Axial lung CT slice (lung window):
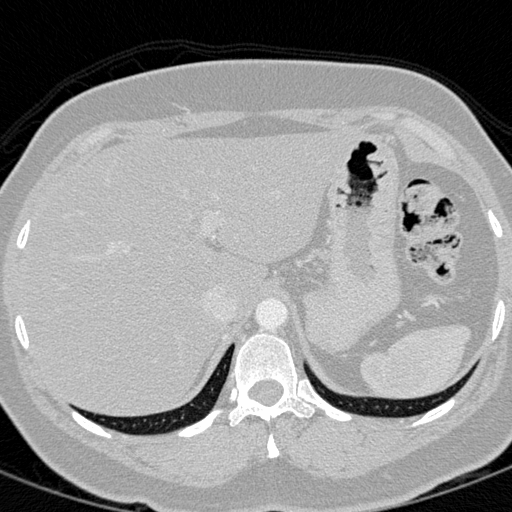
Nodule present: no